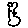
Label: flower